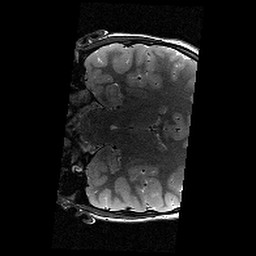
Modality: T2w
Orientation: coronal
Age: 11
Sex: male
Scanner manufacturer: siemens
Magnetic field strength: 3 T
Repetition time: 9.23 s
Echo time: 0.067 s